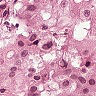
Metastatic tissue present: yes